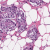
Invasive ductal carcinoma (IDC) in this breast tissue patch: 1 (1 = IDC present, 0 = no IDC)